Field crop: maize
Growth stage: 2
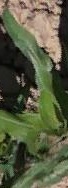
Species: maize